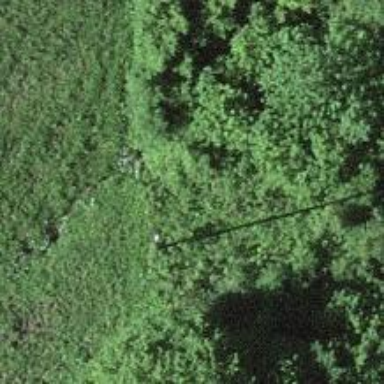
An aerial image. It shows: Utility pole in the image.